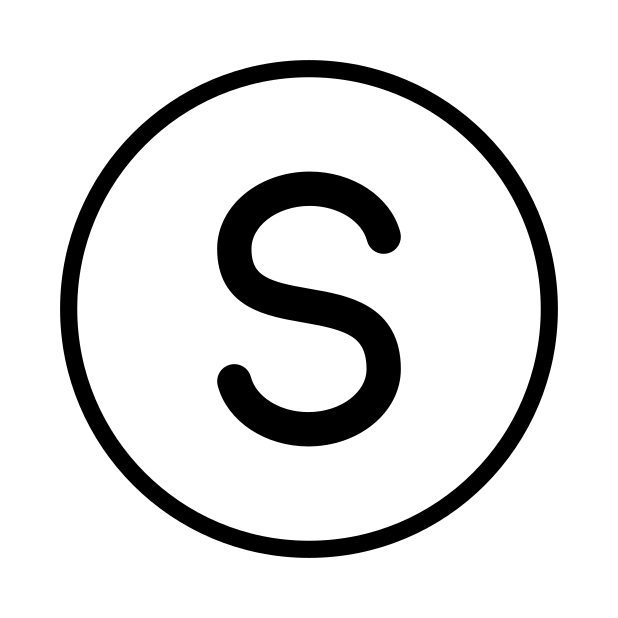
regional indicator S